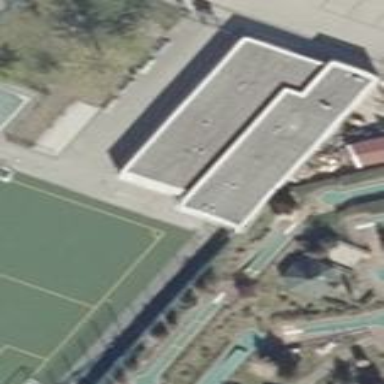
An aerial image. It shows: Sports center building.